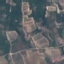
Land use / land cover class: PermanentCrop